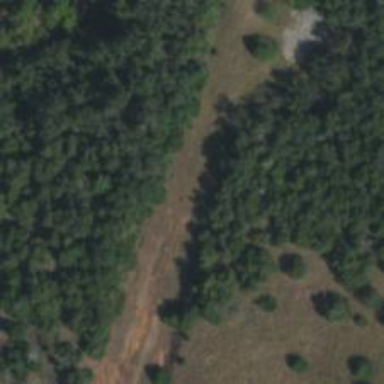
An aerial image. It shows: Abandoned road.